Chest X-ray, PA view. Patient: 70 years old, sex M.
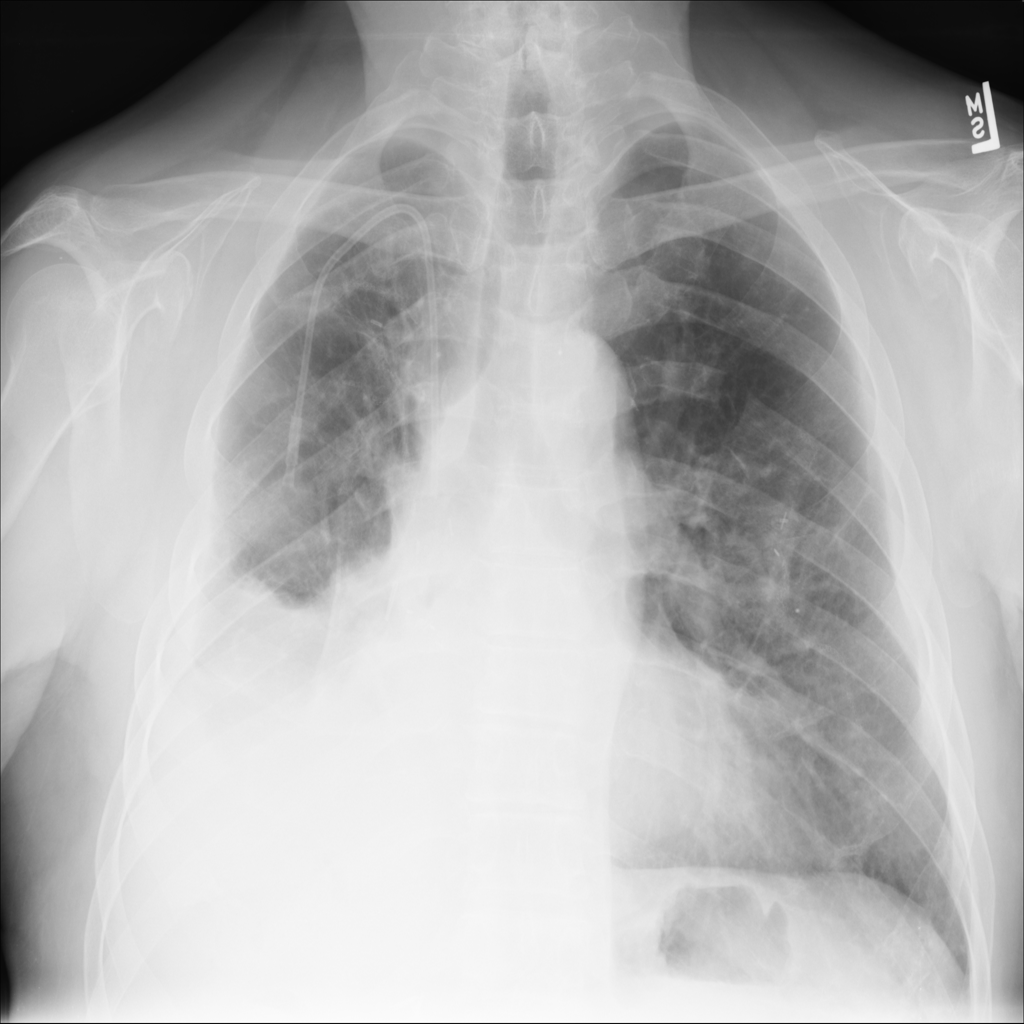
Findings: Atelectasis, Effusion, Pleural_Thickening